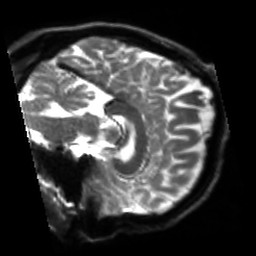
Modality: sbref
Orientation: sagittal
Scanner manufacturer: siemens
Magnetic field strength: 3 T
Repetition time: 4 s
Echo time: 0.0594 s